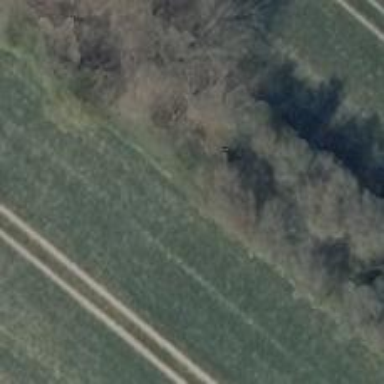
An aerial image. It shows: Row of trees in natural setting.